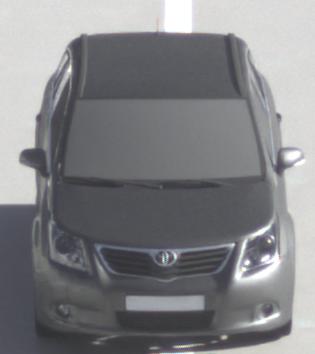
Make: Toyota
Model: Avensis 1.6
Detailed model: Avensis (T27) Notch Back
Model produced from: 2009/01
Model produced until: 2010/08
Doors: 4
Color: gray
Road condition: dry road
Daytime: morning or afternoon
Contrast: high contrast